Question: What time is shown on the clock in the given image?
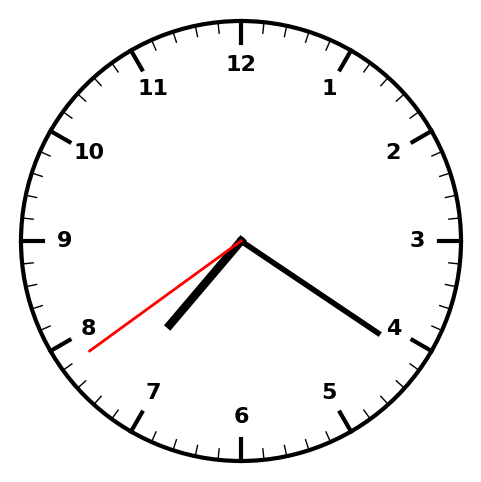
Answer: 07:20:39